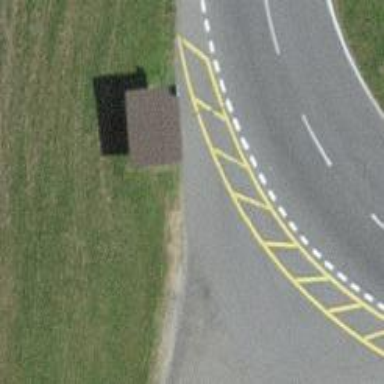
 serving as platform for public transportation."